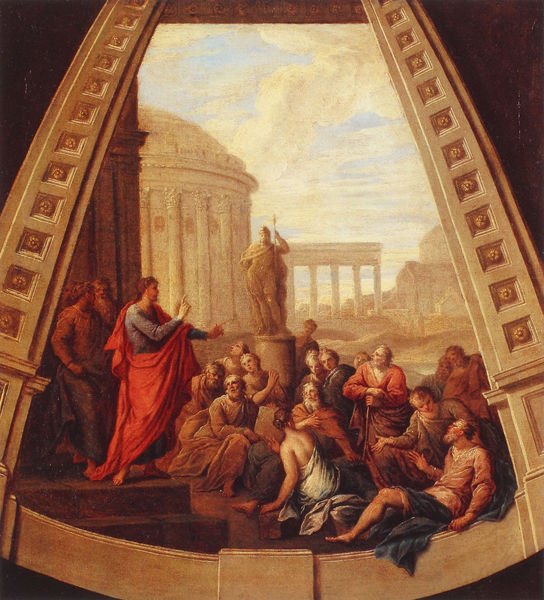
Titel: Entwurf für den Dom der St Paul’s Cathedral
Künstler: Sir James Thornhill
Institution: The Dean and Chapter of St Paul’s Cathedral
Schlagwörter: himmel, schatten, wolken, dreieck, menschen, ausschnitt, braun, fenster, finger, licht, männer, szene, säulen, rot, leute, malerei, falten, rahmen, stein, gelehrte, gewand, publikum, statue, treppe, ansprache, zeigen, segment, antike, rom, prediger, jesus, antik, griechen, toga, rotbraun, griechenland, predigt, tempel, männder, fresko, zuhörer, mythen, fresco, römisch, forum, kasette, gewölbt, mission, vortrag, altertum, erzählen, jpnger, basisdemoratie